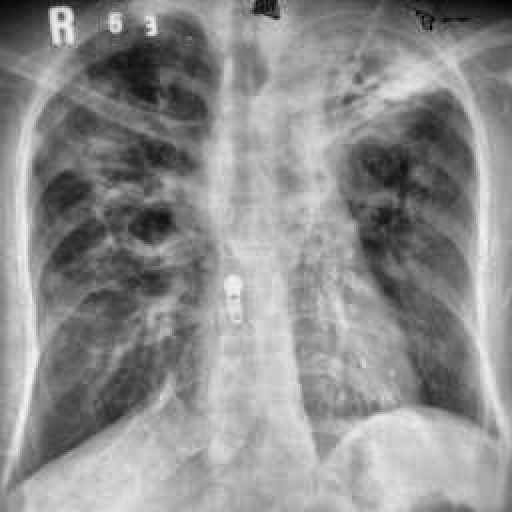
Finding: TUBERCULOSIS